Question: I'm developing an app for Android TV and TV-boxes.
My problem is that Android TV devices are available for installing my app from Google Play for testing, but NOT available for testing (but it still can be installed on the smartphones).
Screenshot: Google Play install dialog

My app starting from StartScreenActivity (it's splash screen).
The QUERY_ALL_PACKAGES is required for my app and declared.
'''
<?xml version="1.0" encoding="utf-8"?>
<manifest xmlns:android="http://schemas.android.com/apk/res/android"
xmlns:tools="http://schemas.android.com/tools">
<uses-permission android:name="android.permission.INTERNET" />
<uses-permission android:name="com.android.vending.BILLING" />
<uses-permission android:name="android.permission.PACKAGE_USAGE_STATS"
tools:ignore="ProtectedPermissions" />
<uses-permission android:name="android.permission.QUERY_ALL_PACKAGES"
tools:ignore="QueryAllPackagesPermission" />
<uses-feature
android:name="android.software.leanback"
android:required="false" />
<uses-feature
android:name="android.hardware.touchscreen"
android:required="false" />
<application
android:allowBackup="true"
android:icon="@mipmap/ic_launcher"
android:label="@string/app_name"
android:supportsRtl="true"
android:banner="@mipmap/appbanner">
<activity
android:name=".ui.presentation.StartScreenActivity"
android:exported="true"
android:launchMode="singleTask"
android:screenOrientation="landscape"
android:theme="@style/SplashTheme">
<intent-filter>
<category android:name="android.intent.category.DEFAULT"/>
<action android:name="android.intent.action.MAIN" />
<category android:name="android.intent.category.LEANBACK_LAUNCHER" />
</intent-filter>
<intent-filter>
<action android:name="android.intent.action.MAIN" />
<category android:name="android.intent.category.LAUNCHER" />
</intent-filter>
</activity>
<activity
android:name=".ui.presentation.MainActivity"
android:windowSoftInputMode="adjustPan"
android:screenOrientation="landscape"
android:exported="false">
</activity>
</application>
</manifest>
'''
On the internal testing it works like expected, but no one can to install an app to TV on the close testing. Setting the as required not helped - it just making all others devices not available for install.
What am I doing wrong? Please advise.
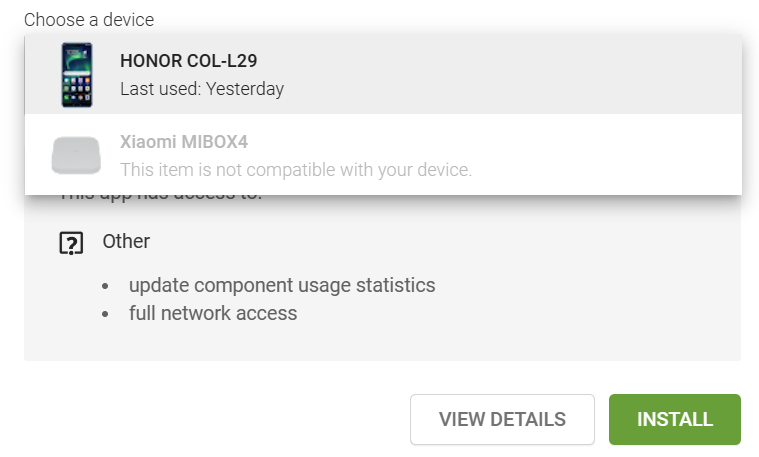
Answer: It was non-obvious, but all you need is to add Android TV form factor to the Google Play Console:
-> -> ->
<URL>
I waited over 24 hours before my application was approved.
Now all TV devices are available.